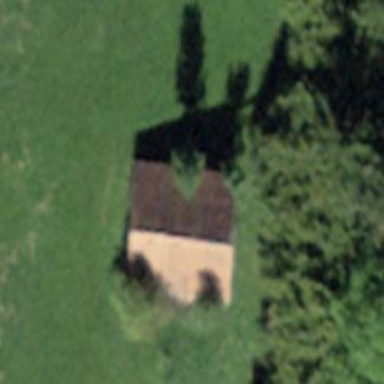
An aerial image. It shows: Rural barn.